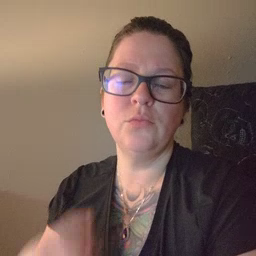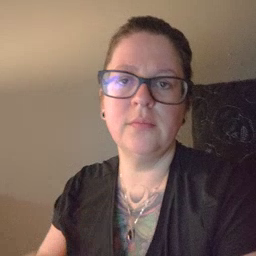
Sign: cry